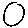
Label: circle